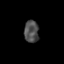
Tissue: prostate
Cell type: T cells
Senescence score: 0.3387
Nuclear area (px): 315
Mean DAPI intensity: 77.308